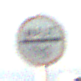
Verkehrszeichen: MautflichtigeStrecke
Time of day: SunriseSunset
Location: Outdoor (Nature)
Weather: PartlyCloudy
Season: Summer
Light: Natural